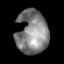
Tissue: prostate
Cell type: Myeloid cells
Senescence score: 0.1892
Nuclear area (px): 1337
Mean DAPI intensity: 130.195